Question: I copied <URL> and ran it. Unfortunately, the image appears scrambled, as below. Can anyone help me get rid of that?
- - - - OpenGL version string: 3.0 Mesa 10.3.0-devel (git-32c5544 saucy-oibaf-ppa)'''
from OpenGL.GL import *
from PyQt4 import QtGui
from PyQt4.QtOpenGL import *
class WfWidget(QGLWidget):
def __init__(self, parent = None):
super(WfWidget, self).__init__(parent)
def paintGL(self):
glClearColor(0,0,0,0)
glColor3f(0.0, 0.0, 1.0)
glRectf(-5, -5, 5, 5)
glColor3f(1.0, 0.0, 0.0)
glBegin(GL_LINES)
glVertex3f(0, 0, 0)
glVertex3f(20, 20, 0)
glEnd()
def resizeGL(self, w, h):
glMatrixMode(GL_PROJECTION)
glLoadIdentity()
glOrtho(-50, 50, -50, 50, -50.0, 50.0)
glViewport(0, 0, w, h)
def initializeGL(self):
glClearColor(0.0, 0.0, 0.0, 1.0)
glClear(GL_COLOR_BUFFER_BIT)
if __name__ == '__main__':
app = QtGui.QApplication(["Winfred's PyQt OpenGL"])
widget = WfWidget()
widget.show()
app.exec_()
'''

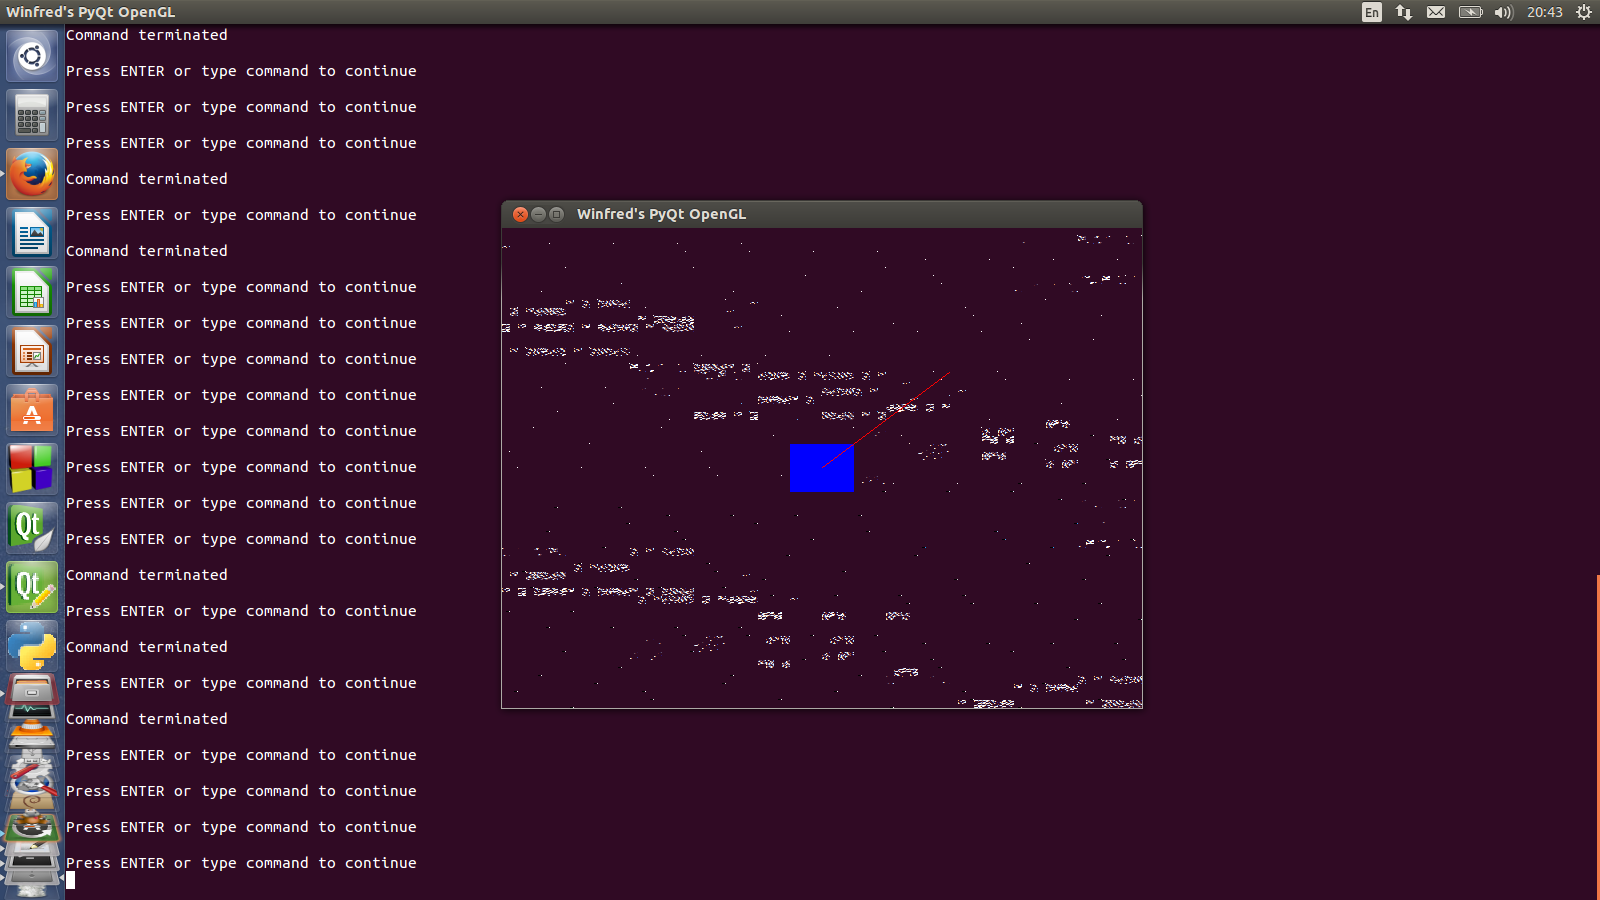
Answer: Move, 'glClear' to the 'paint' method:
'''
def paintGL(self):
glClear(GL_COLOR_BUFFER_BIT)
glColor3f(0.0, 0.0, 1.0)
glRectf(-5, -5, 5, 5)
glColor3f(1.0, 0.0, 0.0)
glBegin(GL_LINES)
glVertex3f(0, 0, 0)
glVertex3f(20, 20, 0)
glEnd()
'''
Also here:
'''
def initializeGL(self):
glColor3f(0.0, 0.0, 1.0)
'''
you don't need 'glClear' here.
Produces: